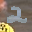
Label: 2